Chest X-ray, AP view. Patient: 36 years old, sex F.
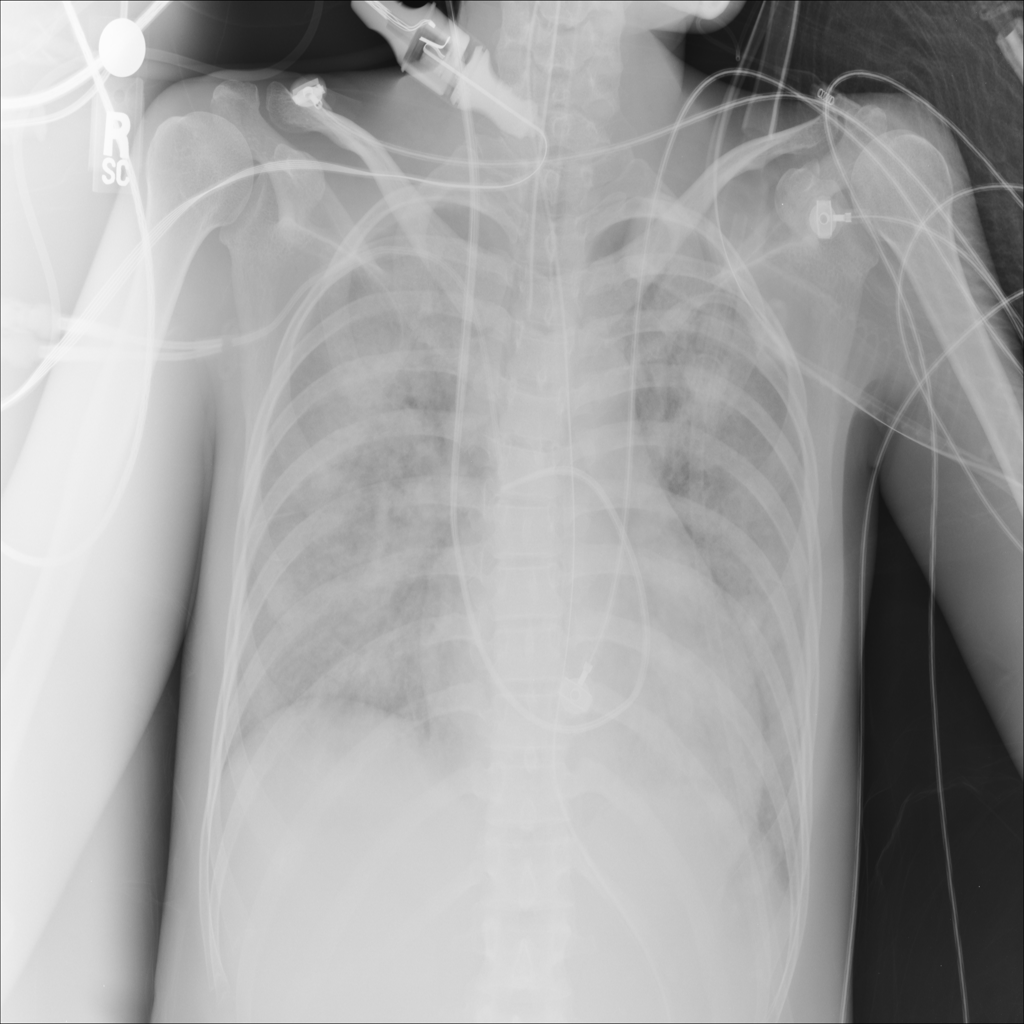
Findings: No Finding